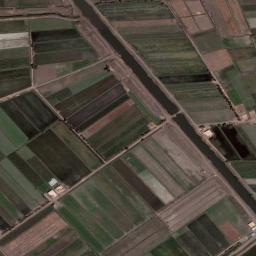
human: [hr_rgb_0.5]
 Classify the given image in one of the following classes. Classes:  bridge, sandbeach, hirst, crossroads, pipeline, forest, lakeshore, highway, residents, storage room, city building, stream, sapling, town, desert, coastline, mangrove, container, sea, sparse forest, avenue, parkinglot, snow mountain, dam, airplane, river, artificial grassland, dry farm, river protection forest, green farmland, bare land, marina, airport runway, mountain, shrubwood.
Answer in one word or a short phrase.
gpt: green farmland